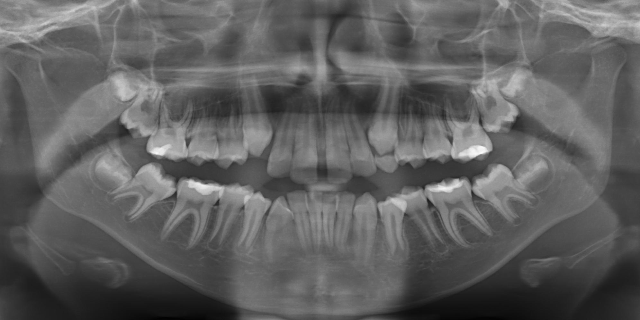
adult